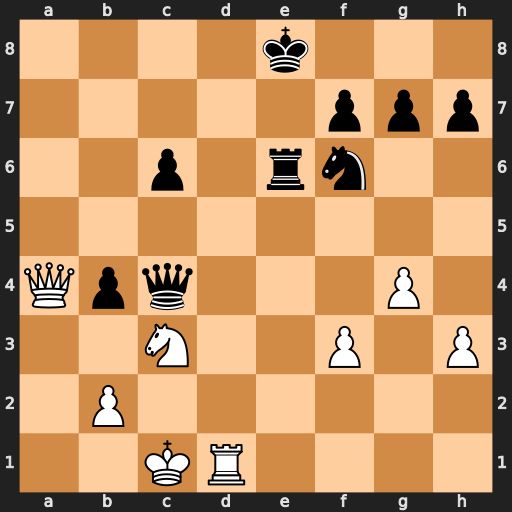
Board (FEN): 4k3/5ppp/2p1rn2/8/Qpq3P1/2N2P1P/1P6/2KR4
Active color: w
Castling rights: -
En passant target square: -
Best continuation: Qa8+ Ke7 Qd8#